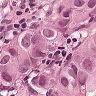
Metastatic tissue present: yes